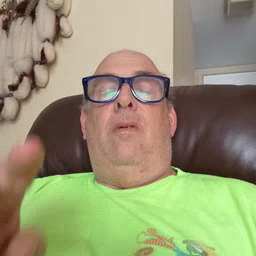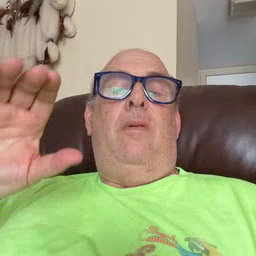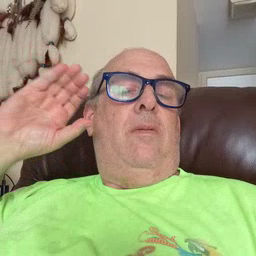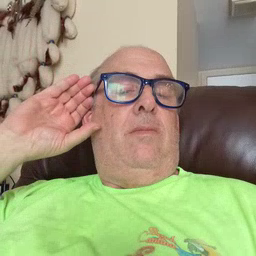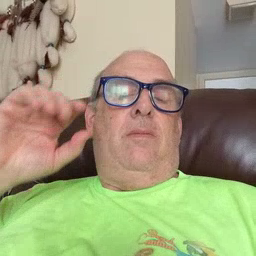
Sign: listen